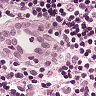
Metastatic tissue present: no